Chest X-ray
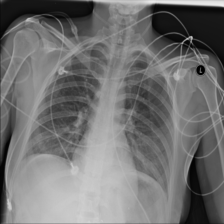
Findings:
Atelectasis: negative
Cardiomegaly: negative
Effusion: negative
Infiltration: negative
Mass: negative
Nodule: negative
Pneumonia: negative
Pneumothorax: negative
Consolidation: negative
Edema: negative
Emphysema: negative
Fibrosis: negative
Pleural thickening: negative
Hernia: negative